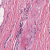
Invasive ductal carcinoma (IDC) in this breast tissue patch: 1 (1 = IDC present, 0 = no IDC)